Aerial crown-view tile of a tropical tree (Barro Colorado Island, Panama), acquired 20250317:
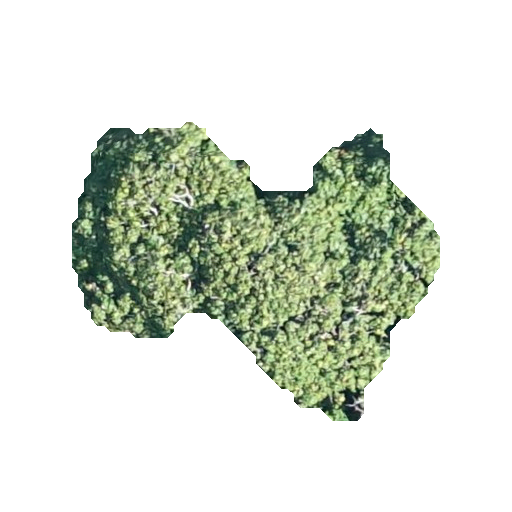
Species: Sterculia apetala
GBIF accepted scientific name: Sterculia apetala
Crown area: 101.64 m²